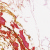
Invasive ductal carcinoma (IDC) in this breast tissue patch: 0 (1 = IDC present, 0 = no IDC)